Question: I am new to atom, so I opened my existing code using atom and modified few lines, then when I tried running the code with python, I get the following error:
'''
IndentationError: unindent does not match any outer indentation level
'''
I realized that Atom editor does indent my code differently to what I had. refer to the attached picture below showing the different indentation styles. line 1300 is the old indentation and 1301 is the one created by Atom
How can I fix this without modifying my 1000+ line code and so that atom uses the same style of indentation.

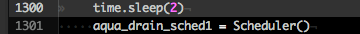
Answer: You have mixed tabs and spaces in your code. You <URL>.
You can use <URL> to quickly fix your code, and please, use only spaces and 4 spaces for each level of indentation.